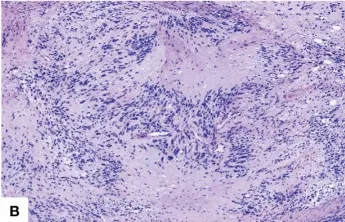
Morphological characteristics of the lipoblastic nerve sheath tumor. (B) Spindle tumor cells were aligned in intersecting fascicles with nuclear palisades forming Verocay bodies (HEx100).
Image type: pathology (immunostaining)